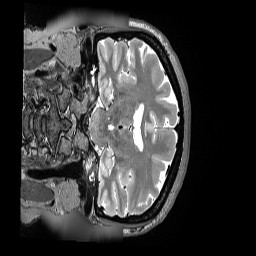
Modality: T2w
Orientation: coronal
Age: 36
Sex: female